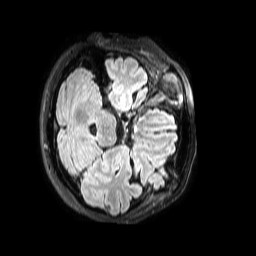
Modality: FLAIR
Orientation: axial
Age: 52
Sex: female
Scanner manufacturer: philips
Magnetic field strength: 3 T
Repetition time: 4.8 s
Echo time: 0.2911 s